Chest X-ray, PA view. Patient: 42 years old, sex M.
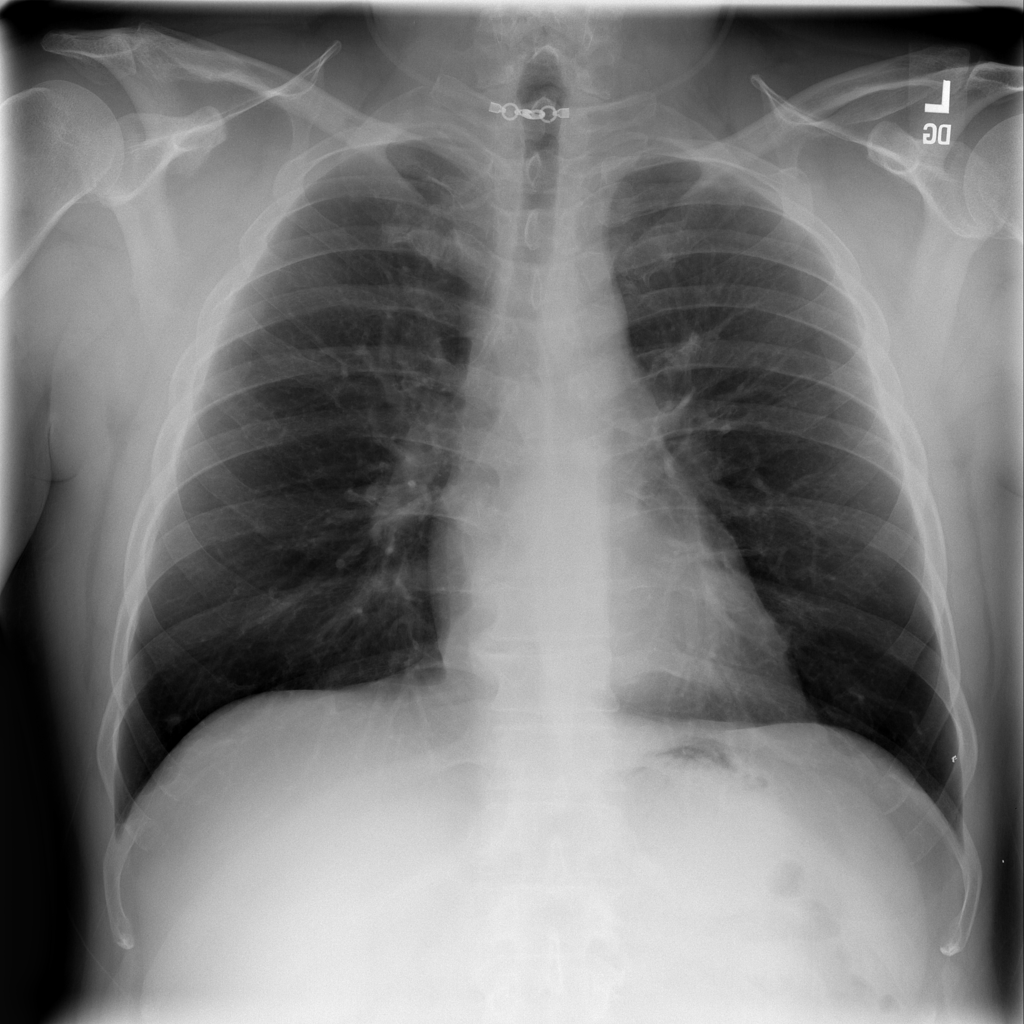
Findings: No Finding